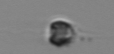
Label: Apedinella